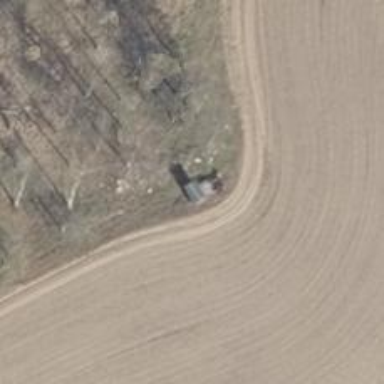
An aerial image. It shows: Shelter that serves as hunting stand.